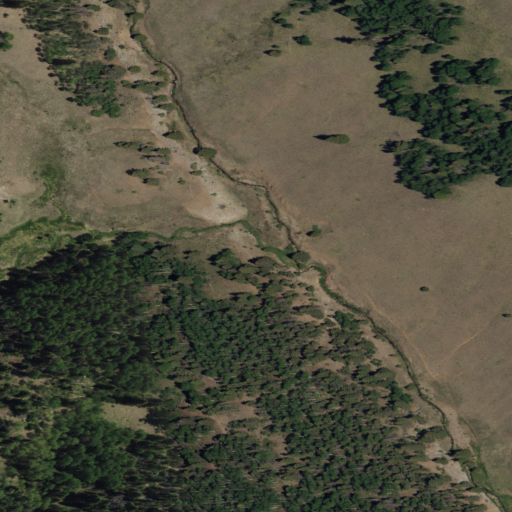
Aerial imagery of valley in New Mexico named Telephone Canyon containing shrub, deciduous forest, and evergreen forest